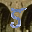
Label: 5